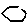
Label: hexagon